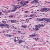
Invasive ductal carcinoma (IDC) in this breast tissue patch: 0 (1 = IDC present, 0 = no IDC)